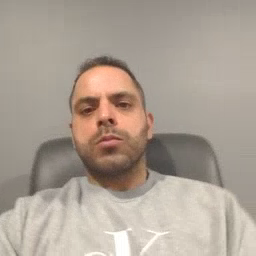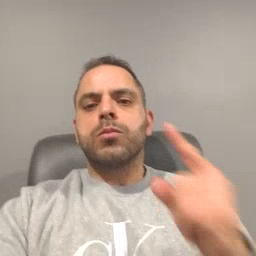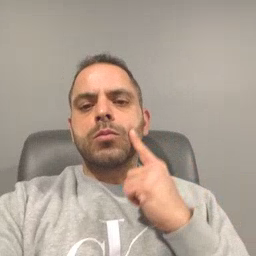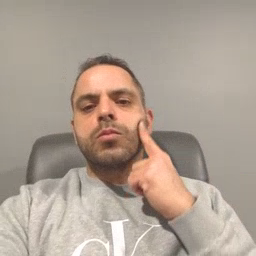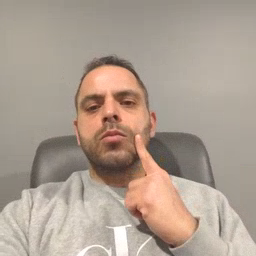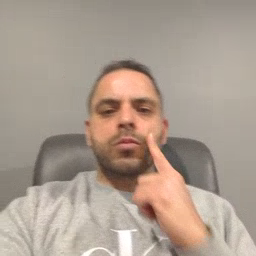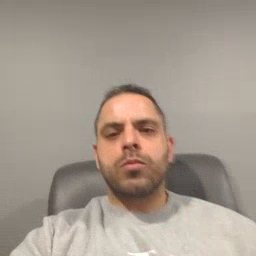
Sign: cheek